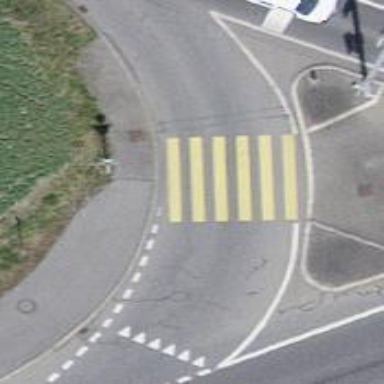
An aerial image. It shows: Kerb barrier.